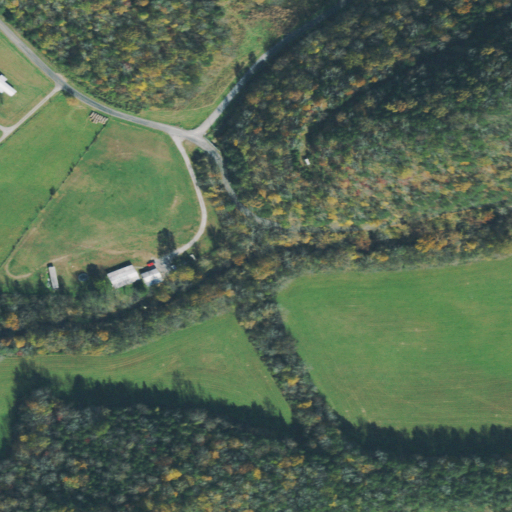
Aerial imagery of valley in Tennessee named Modoc Hollow containing pasture, deciduous forest, open development, mixed forest, evergreen forest, low intensity development, woody wetlands, shrub, and grassland